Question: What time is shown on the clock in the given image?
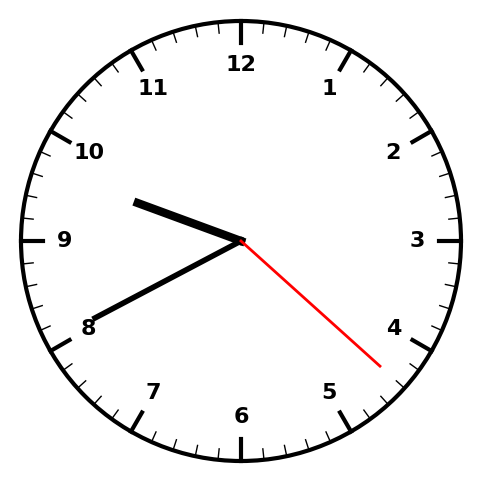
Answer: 09:40:22